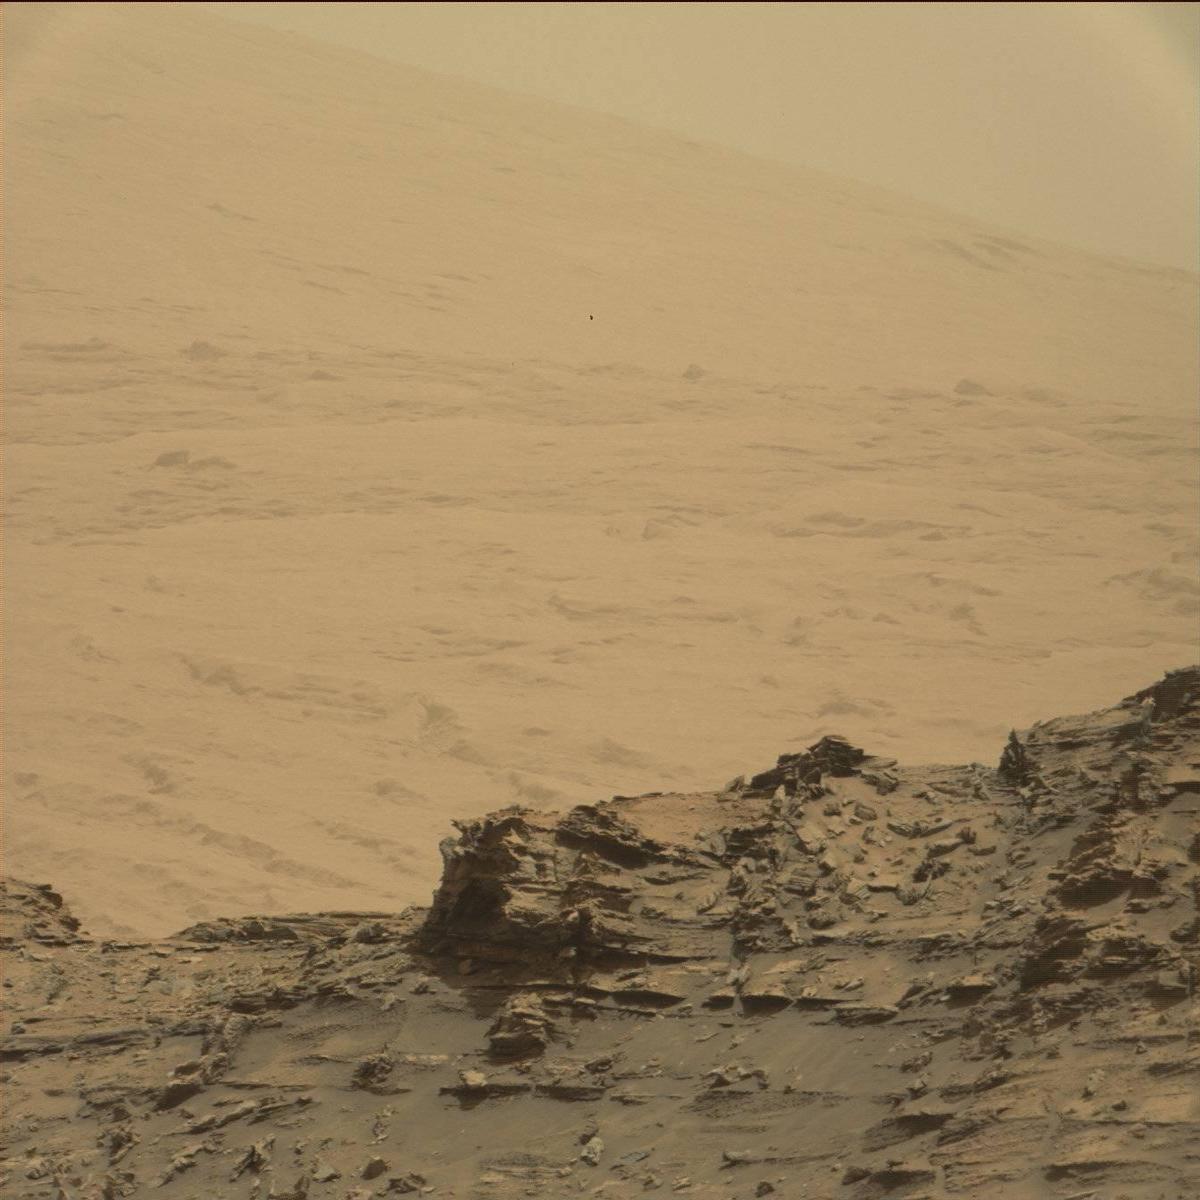
Terrain classes present: Bedrock, Ridge, Sand / Soil, Sky